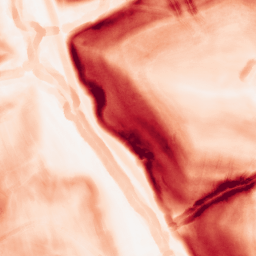
Category: morphological
Decomposition family: morphological_gradient
Decomposition parameters: size: 5
shape: disk
Upsampling method: regularized
Upsampling parameters: scale: 4
lambda_reg: 0.001
Upsampling scale: 4